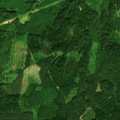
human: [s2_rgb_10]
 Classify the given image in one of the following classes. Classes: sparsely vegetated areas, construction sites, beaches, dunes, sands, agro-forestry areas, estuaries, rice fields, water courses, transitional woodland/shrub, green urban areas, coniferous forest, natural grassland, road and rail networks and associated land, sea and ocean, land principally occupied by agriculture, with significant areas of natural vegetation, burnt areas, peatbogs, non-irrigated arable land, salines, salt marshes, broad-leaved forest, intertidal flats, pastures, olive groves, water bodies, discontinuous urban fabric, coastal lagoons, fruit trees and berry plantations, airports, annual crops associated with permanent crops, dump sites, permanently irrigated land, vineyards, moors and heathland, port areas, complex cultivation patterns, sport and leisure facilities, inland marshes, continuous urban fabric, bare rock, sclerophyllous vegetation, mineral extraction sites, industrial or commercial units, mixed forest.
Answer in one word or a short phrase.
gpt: coniferous forest, transitional woodland/shrub